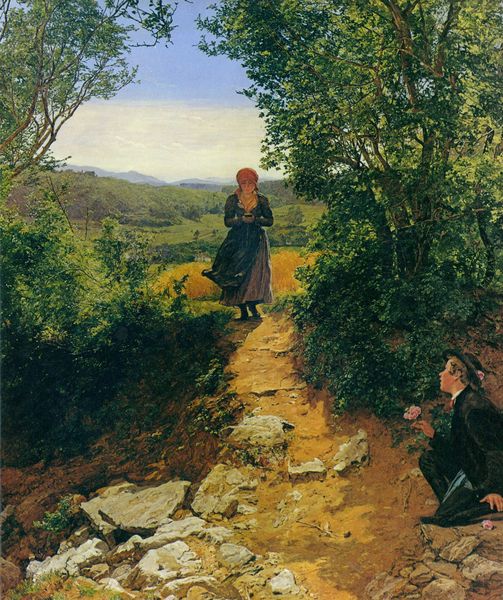
Titel: Die Erwartete
Künstler: Ferdinand Georg Waldmüller
Standort: München
Institution: Neue Pinakothek
Schlagwörter: baum, blau, blätter, felsen, gemälde, gestein, hand, himmel, laub, mann, schatten, weiß, wolken, bäume, gelb, grün, landschaft, menschen, mädchen, ocker, sitzen, ausschnitt, blume, blumen, braun, bunt, frau, grau, hell, hintergrund, hut, kleid, licht, schwarz, ausblick, blick, haus, rose, rot, schirm, weg, wolke, beige, haube, rock, anzug, gesicht, mensch, schale, stein, steine, öl, feld, horizont, hügel, natur, wind, busch, büsche, gebüsch, gehen, pfad, sonne, sträucher, land, haare, paar, dekolletee, rosa, tal, voyeur, wald, bauern, genre, schürze, rückenansicht, sommer, liebe, haltung, abhang, feldweg, steinig, berge, fels, gebirge, hang, dunst, violett, geröll, van gogh, romantik, achenbach, kopftuch, strauss, tasse, junge, warten, frühling, bauer, kornfeld, knabe, bayern, spaziergang, wandern, idyll, draußen, lichtung, rückenfigur, hocken, knien, stiefel, laubbaum, zuneigung, liebespaar, abkehr, jüngling, verliebt, knieend, stelldichein, begegnung, knieen, fernsicht, anker, antrag, vergissmeinnicht, waldmüller, anbetung, waldweg, jugen, bewunderer, steig, vincent, gebüsche, gebetbuch, lauern, kavalier, felsgestein, liebhaber, verehrer, heiratsantrag, schmachten, knieender, hingebungsvoll, grau grün, erwarten, feslen, düsseldorfer malerschule, die angebetete, rendez   vous, stein blume anzug, verschmähung, kinend, unwissend